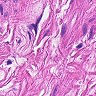
Metastatic tissue present: no